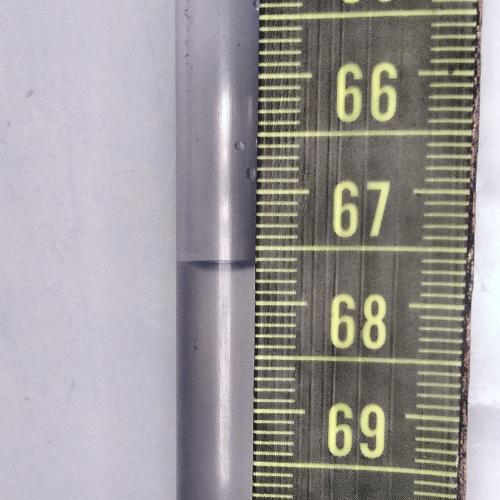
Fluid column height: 67.7 cm